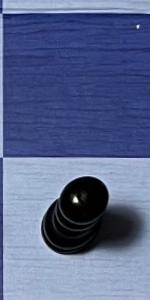
Label: Pawn_Black